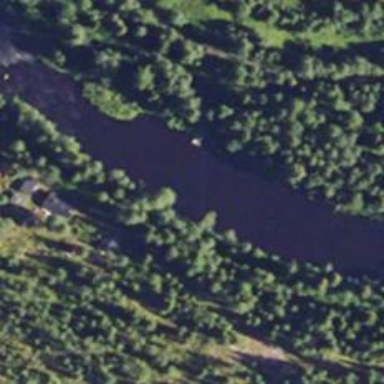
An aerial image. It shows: Beautiful view of river.